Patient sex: M
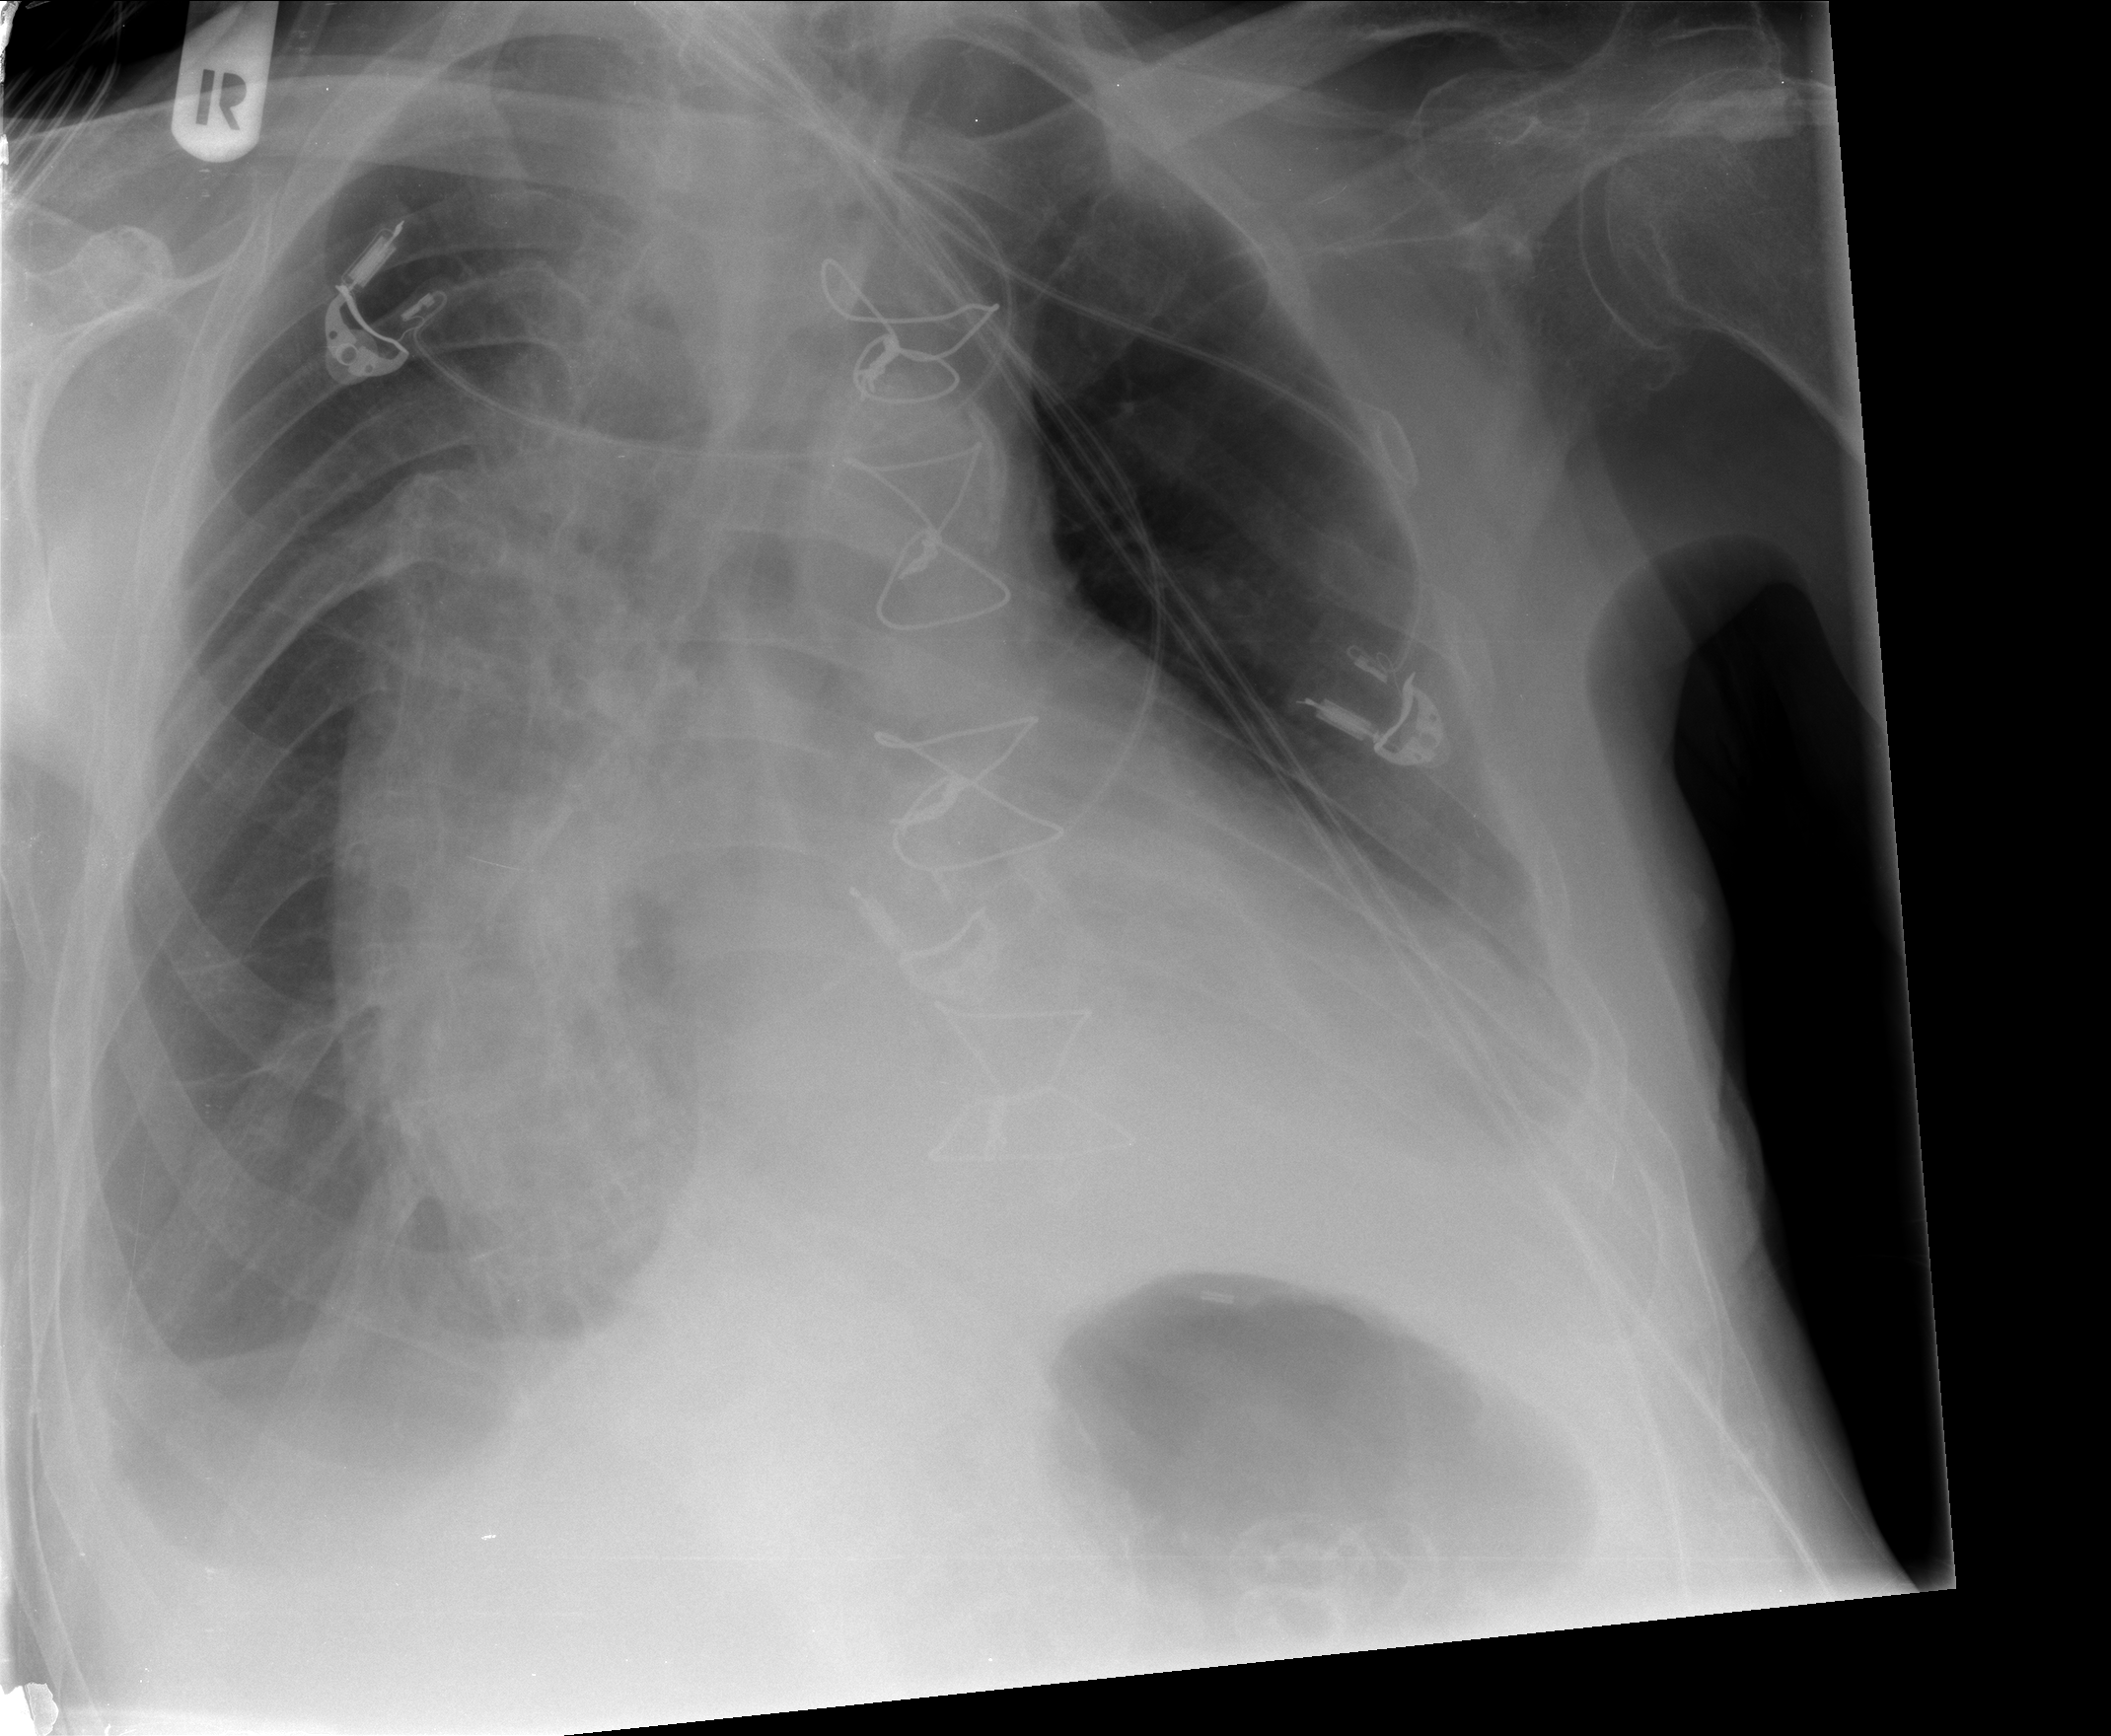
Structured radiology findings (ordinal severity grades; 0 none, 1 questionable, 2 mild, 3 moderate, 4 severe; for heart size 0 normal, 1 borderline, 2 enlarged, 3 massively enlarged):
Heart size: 2
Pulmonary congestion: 0
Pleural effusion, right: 3
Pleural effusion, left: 2
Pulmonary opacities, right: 0
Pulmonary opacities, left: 0
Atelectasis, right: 2
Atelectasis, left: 2